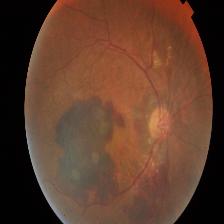
Diabetic retinopathy grade: Proliferative DR